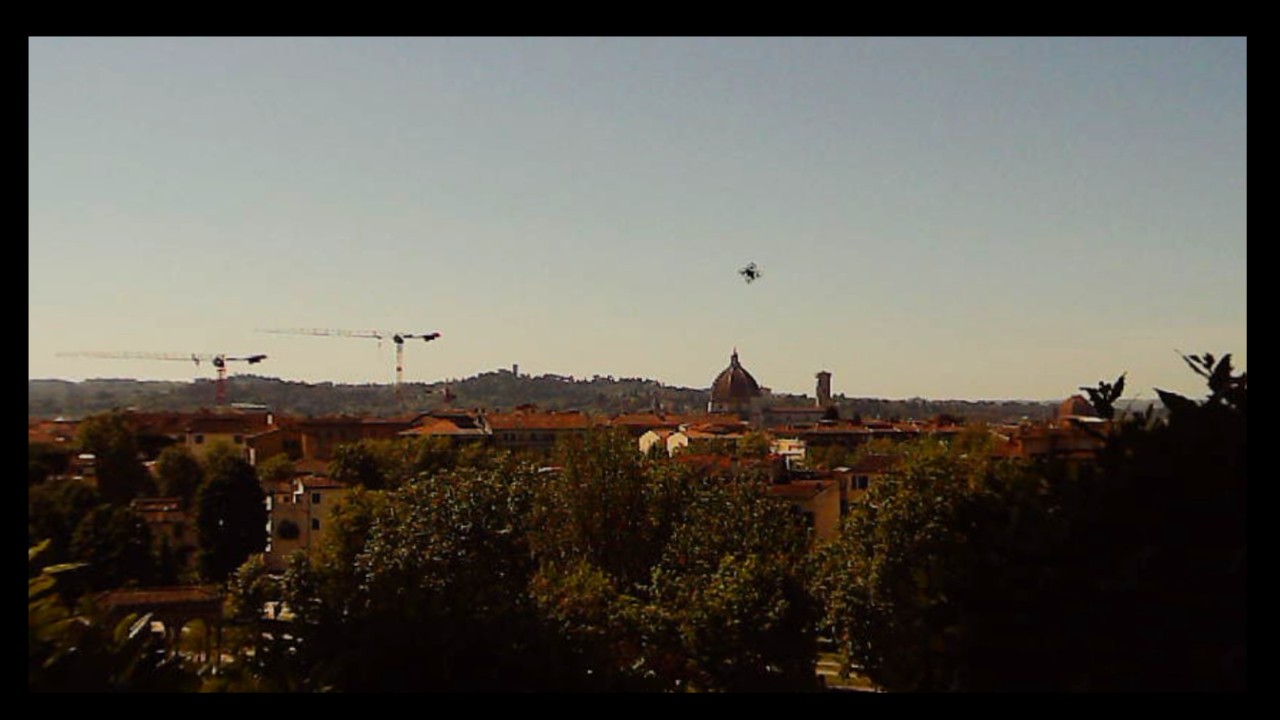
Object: Betafpv air75